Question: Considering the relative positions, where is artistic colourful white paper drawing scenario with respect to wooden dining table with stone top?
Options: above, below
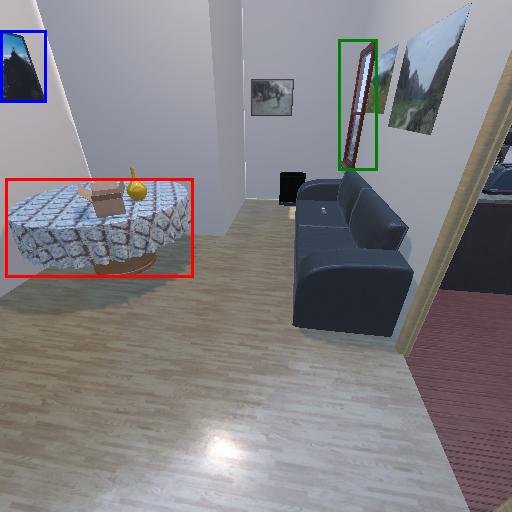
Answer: above